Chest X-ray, PA view. Patient: 40 years old, sex M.
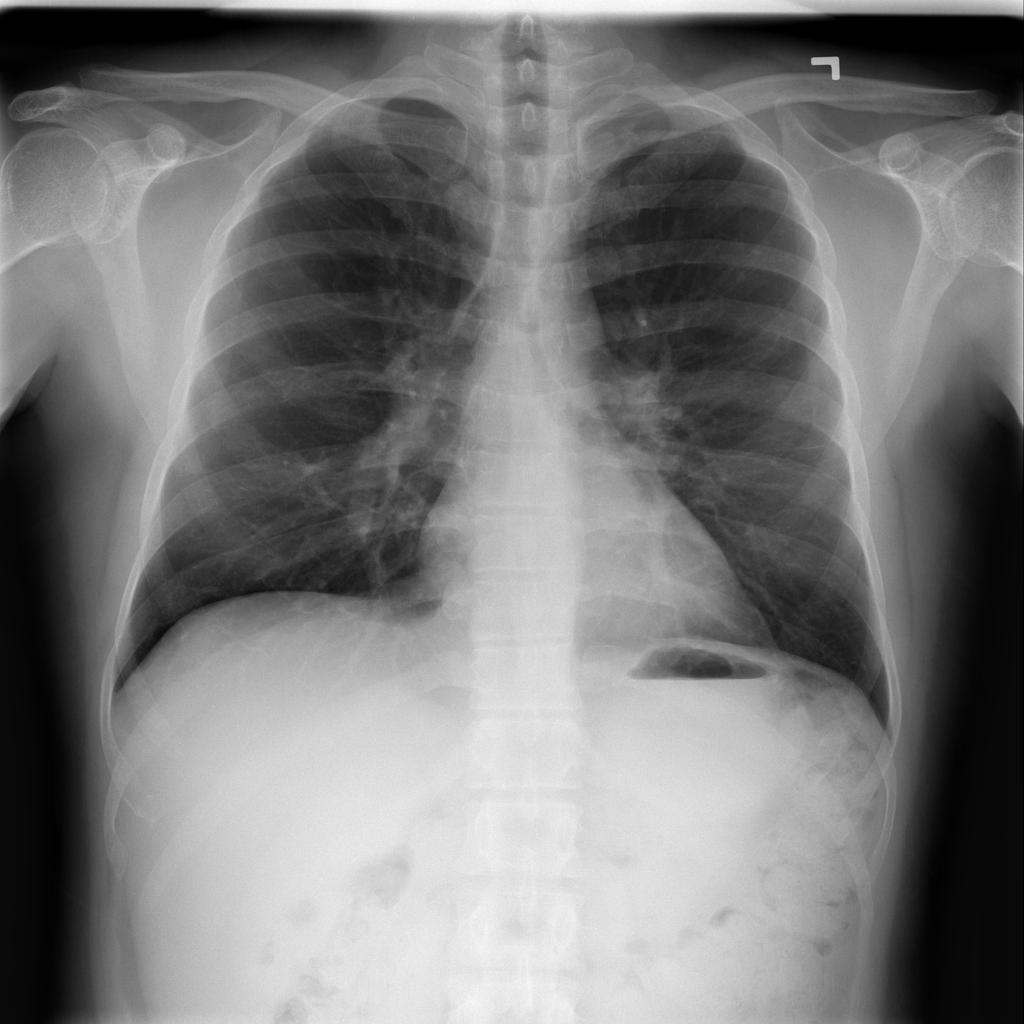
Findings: No Finding